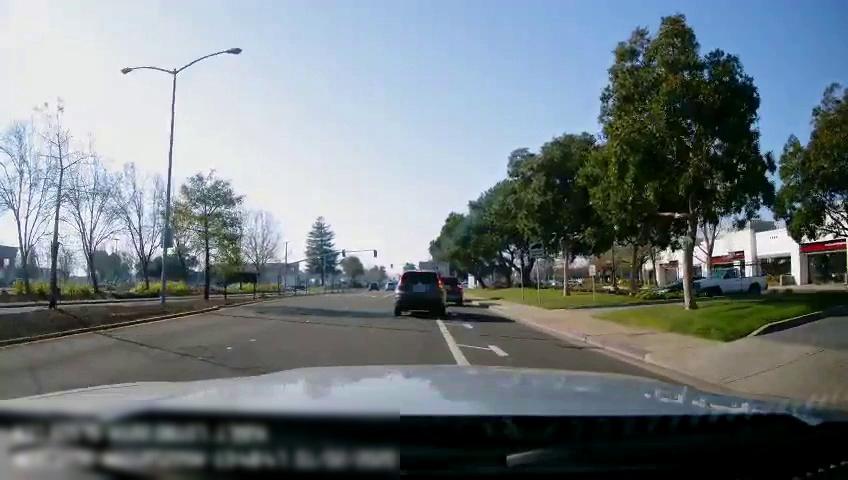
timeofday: Day
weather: Sunny
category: Drivable Space
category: Drivable Space
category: Vehicles | SUV
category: Vehicles | SUV
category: Lanes | Current Lane
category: Lanes | Alternate Lane
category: Lanes | Current Lane